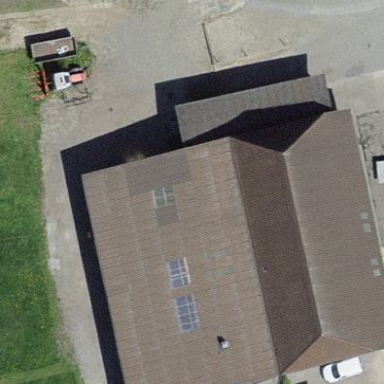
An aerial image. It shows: Farm building.